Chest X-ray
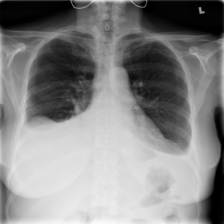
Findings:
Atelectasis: negative
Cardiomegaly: negative
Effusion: positive
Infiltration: negative
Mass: negative
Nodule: negative
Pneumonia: negative
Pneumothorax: negative
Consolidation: negative
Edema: negative
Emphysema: negative
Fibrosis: negative
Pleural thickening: negative
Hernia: negative